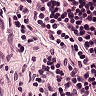
Metastatic tissue present: no